Question: I currently have:

and I am looking to set the background of the div with links to an image. Also I only want opacity to apply to the image only, not the links.
This is what I have:
'''
#homelinks
{
border: 1px solid black;
height: 80px;
width: auto;
font-size: 20pt;
padding-left: 5px;
padding-right: 5px;
text-align: center;
overflow: auto;
padding-top: 75px;
}
#homeimage
{
opacity: 0.3;
background-image:url("http://www.imagegoeshere.jpg");
background-repeat:no-repeat;
background-attachment: fixed;
background-position: 100% 100%;
}
'''
HTML:
'''
<h1>
My Surfing Shop
</h1>
<div id="homeimage">
<div id="homelinks">
<a href="http://www.111.html">Home</a>
<a href="http://www.222.html">Products</a>
<a href="http://www.333.html">Surf Reports</a>
<a href="http://www.444.html">Surf lessons</a>
<a href="http://www.555.html">Message Board</a>
<a href="http://www.666.html">Directions</a>
</div>
</div>
'''
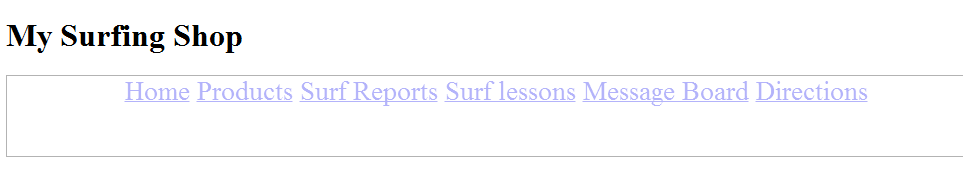
Answer: Fix the CSS for your homeimage div. You have it in your CSS as a class (.) instead of an ID (#). Also the link to your image was invalid (on purpose for some reason I'm guessing). And check the background-position which might need to be 0 0. I'd also remove the fixed background-attachment rule.
'''
#homeimage
{
opacity: 0.3;
background-image:url("http://www.imagegoeshere.jpg");
background-repeat:no-repeat;
background-position: 100% 100%;
}
'''